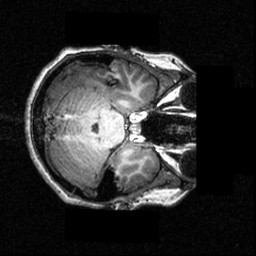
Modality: T1w
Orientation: axial
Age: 21
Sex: female
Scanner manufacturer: siemens
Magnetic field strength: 3.951 T
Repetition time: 1.5 s
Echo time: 0.00335 s